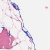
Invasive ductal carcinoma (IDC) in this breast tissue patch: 0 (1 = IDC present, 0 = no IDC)